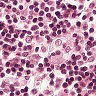
Metastatic tissue present: no